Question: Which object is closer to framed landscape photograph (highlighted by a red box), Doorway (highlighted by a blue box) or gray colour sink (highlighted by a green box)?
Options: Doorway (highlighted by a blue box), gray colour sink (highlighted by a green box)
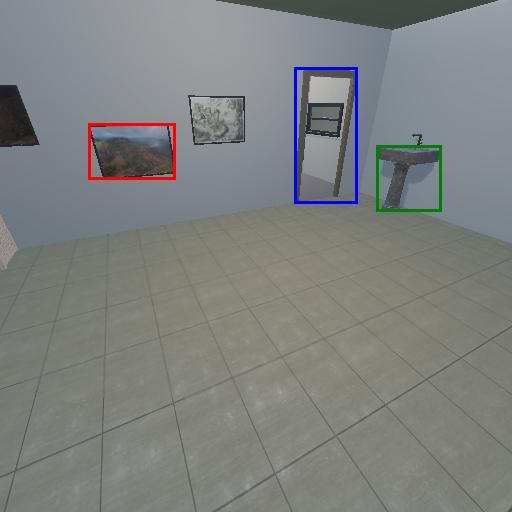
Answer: Doorway (highlighted by a blue box)